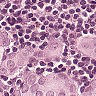
Metastatic tissue present: yes